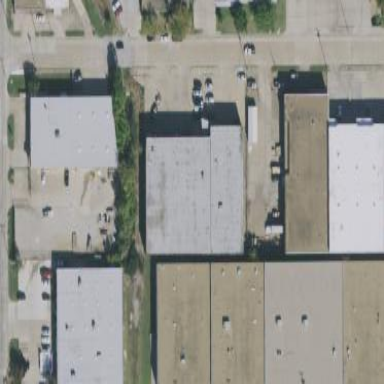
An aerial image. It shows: Warehouse building.